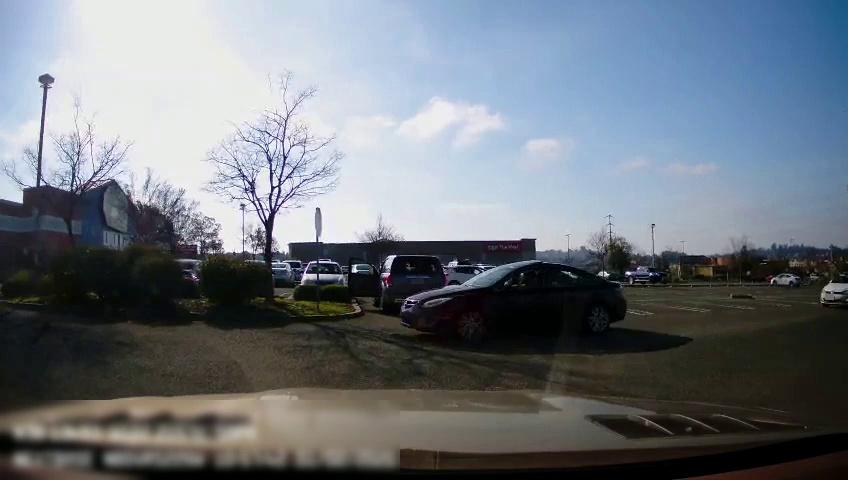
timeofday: Day
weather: Sunny
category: Drivable Space
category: Vehicles | Car
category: Vehicles | Car
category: Vehicles | SUV
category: Vehicles | Car